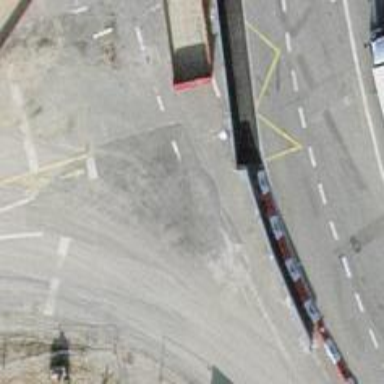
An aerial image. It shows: Platform for public transport is situated by the road.